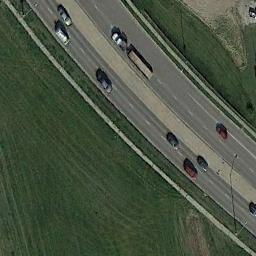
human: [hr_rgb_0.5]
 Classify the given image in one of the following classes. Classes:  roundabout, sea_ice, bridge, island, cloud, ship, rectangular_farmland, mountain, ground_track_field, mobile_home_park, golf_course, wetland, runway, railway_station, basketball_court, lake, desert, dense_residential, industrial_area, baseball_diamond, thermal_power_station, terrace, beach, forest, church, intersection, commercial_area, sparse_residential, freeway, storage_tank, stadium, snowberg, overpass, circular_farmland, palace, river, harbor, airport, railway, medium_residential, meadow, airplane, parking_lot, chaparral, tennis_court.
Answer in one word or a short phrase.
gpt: freeway